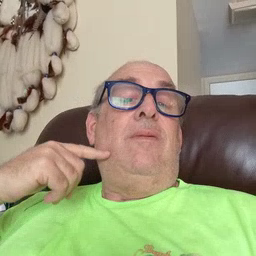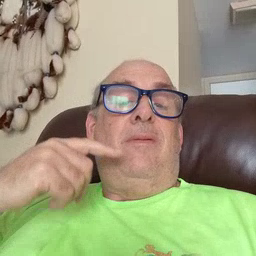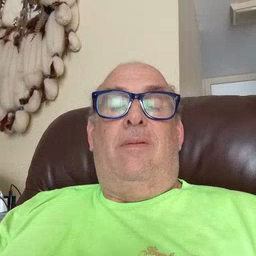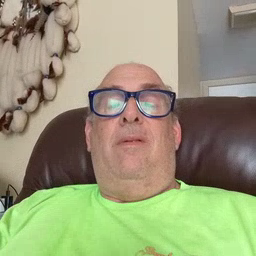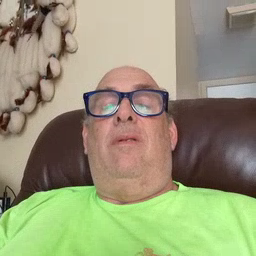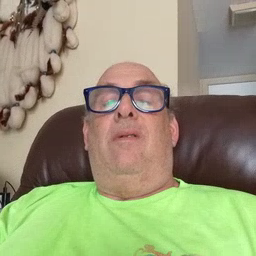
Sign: cheek